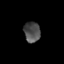
Tissue: skin
Cell type: Epithelial cells
Senescence score: 0.2635
Nuclear area (px): 327
Mean DAPI intensity: 77.667